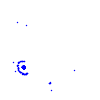
Particle: electron